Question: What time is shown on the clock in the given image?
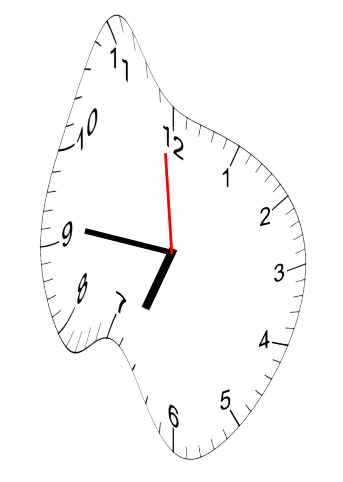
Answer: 06:45:59